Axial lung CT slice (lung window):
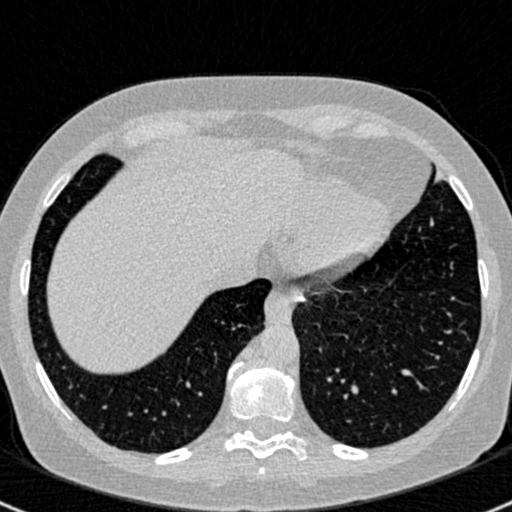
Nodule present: no